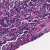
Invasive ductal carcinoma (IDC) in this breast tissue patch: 0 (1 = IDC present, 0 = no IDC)